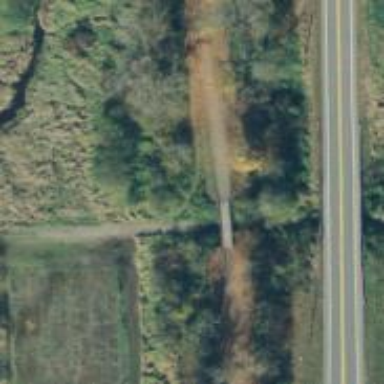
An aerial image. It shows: Abandoned railway passing under cycleway bridge.